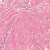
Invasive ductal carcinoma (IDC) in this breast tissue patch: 0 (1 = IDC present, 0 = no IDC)